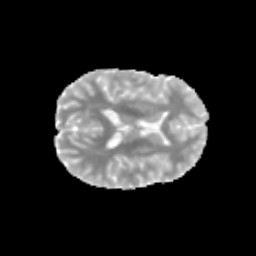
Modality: MD
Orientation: axial
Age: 12
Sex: female
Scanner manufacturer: siemens
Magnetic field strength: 3 T
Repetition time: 3.8 s
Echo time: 0.07 s